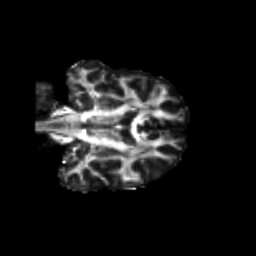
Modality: FA
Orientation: coronal
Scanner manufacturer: siemens
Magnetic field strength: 3 T
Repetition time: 9.2 s
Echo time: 0.084 s